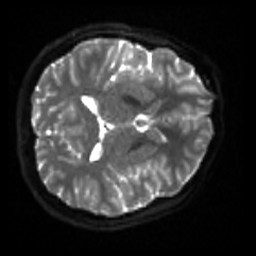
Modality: sbref
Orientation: axial
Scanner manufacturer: siemens
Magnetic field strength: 3 T
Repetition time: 4 s
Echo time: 0.0594 s